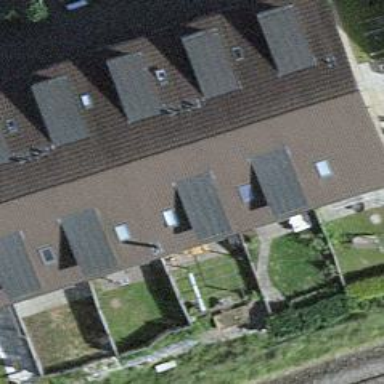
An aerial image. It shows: Residential building with gabled roof.